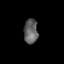
Tissue: lung
Cell type: Epithelial cells
Senescence score: 0.1812
Nuclear area (px): 334
Mean DAPI intensity: 98.213